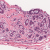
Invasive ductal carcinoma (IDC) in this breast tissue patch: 0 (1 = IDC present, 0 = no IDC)